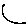
Label: moon